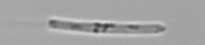
Label: Cerataulina_pelagica